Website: apple-inc
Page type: customer-info-address
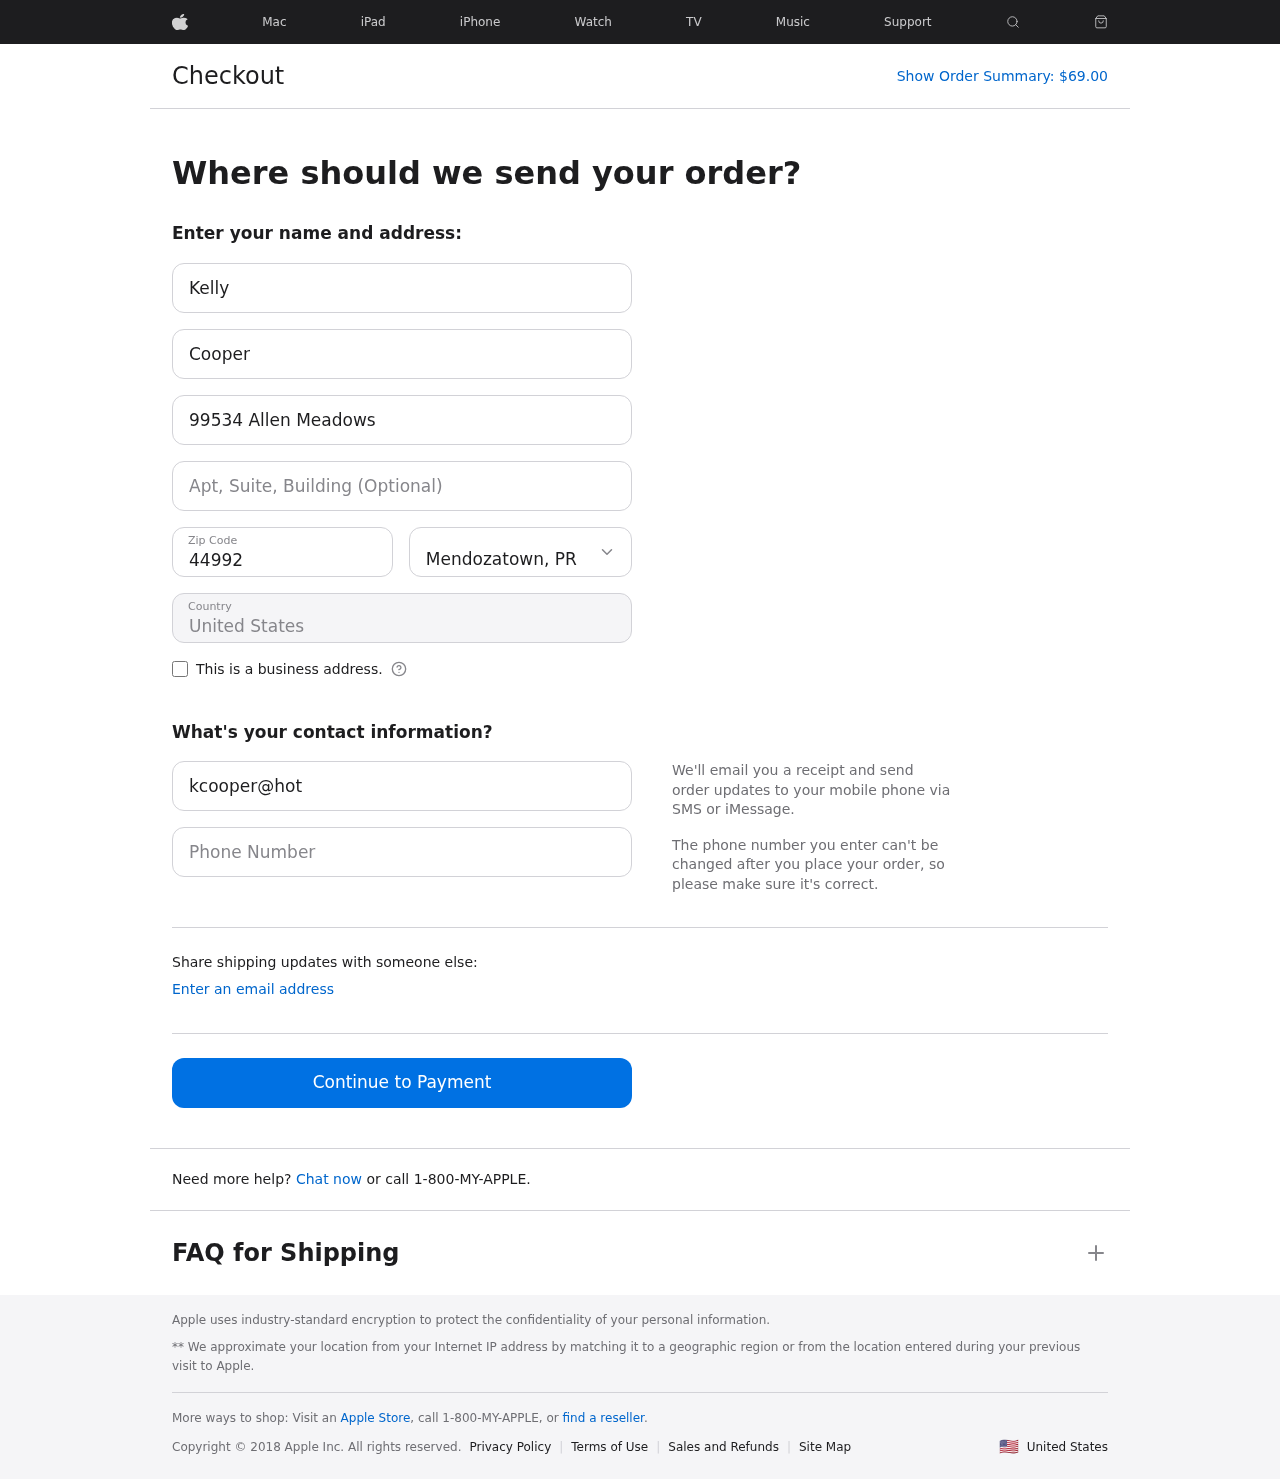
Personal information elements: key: PII_CITY_STATE
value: Mendozatown, PR
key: PII_COUNTRY
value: United States
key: PII_EMAIL
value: kcooper@hotmail.com
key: PII_FIRSTNAME
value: Kelly
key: PII_LASTNAME
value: Cooper
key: PII_PHONE
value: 6343553545
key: PII_POSTCODE
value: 44992
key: PII_STREET
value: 99534 Allen Meadows
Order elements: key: ORDER_TOTAL
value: $69.00